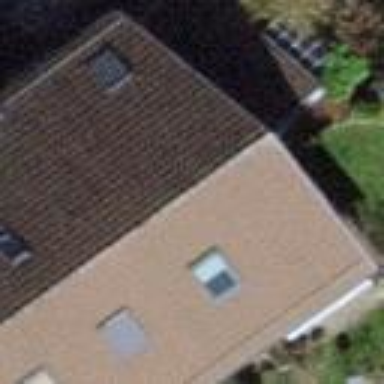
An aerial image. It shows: Semidetached house with gabled roof.